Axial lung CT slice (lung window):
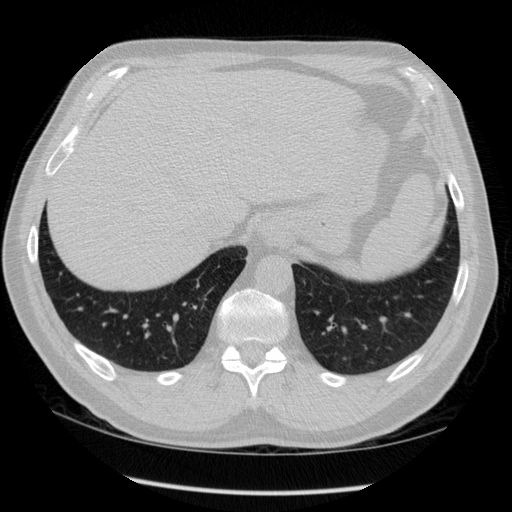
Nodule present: no